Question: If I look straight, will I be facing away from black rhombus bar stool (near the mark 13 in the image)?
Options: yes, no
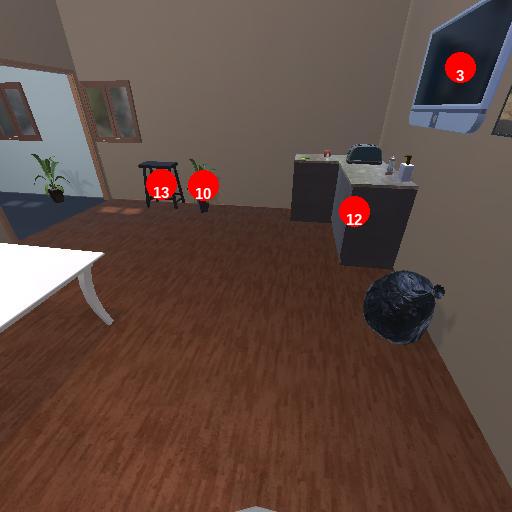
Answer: yes